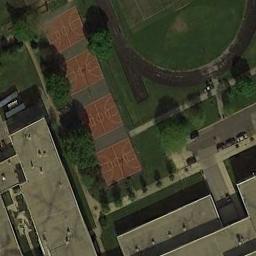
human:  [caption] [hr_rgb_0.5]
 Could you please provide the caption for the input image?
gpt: The four neatly arrayed basketball courts on the grass are next to the buildings,With some trees nearby .

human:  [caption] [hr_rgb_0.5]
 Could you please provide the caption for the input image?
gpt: There are four basketball courts side by side .

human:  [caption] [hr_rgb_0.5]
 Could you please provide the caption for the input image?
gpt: There are four basketball courts between grass and buildings .

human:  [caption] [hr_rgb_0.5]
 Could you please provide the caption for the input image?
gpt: Four basketball courts next to the playground and some buildings beside .

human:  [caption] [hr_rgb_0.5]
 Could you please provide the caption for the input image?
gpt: Many buildings are next to the basketball courts .